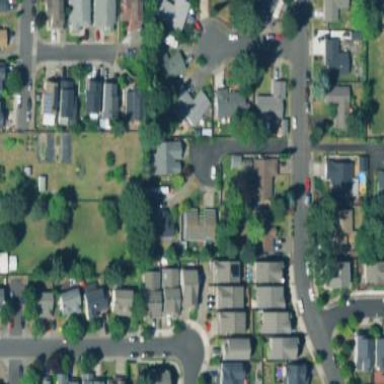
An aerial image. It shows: Residential area composed of single-family homes.